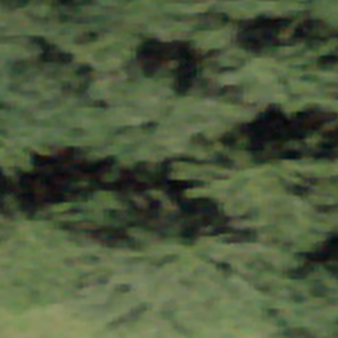
Label: other